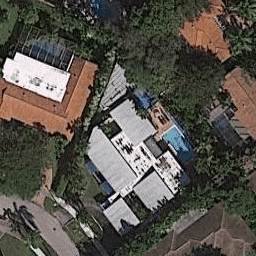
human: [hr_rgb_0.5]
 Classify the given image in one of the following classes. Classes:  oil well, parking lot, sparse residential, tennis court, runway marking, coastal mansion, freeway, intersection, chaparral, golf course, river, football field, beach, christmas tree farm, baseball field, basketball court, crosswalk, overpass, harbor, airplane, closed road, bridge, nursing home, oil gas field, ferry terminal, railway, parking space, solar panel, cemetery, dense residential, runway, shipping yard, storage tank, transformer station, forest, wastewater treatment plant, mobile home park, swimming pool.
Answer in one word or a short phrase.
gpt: coastal mansion